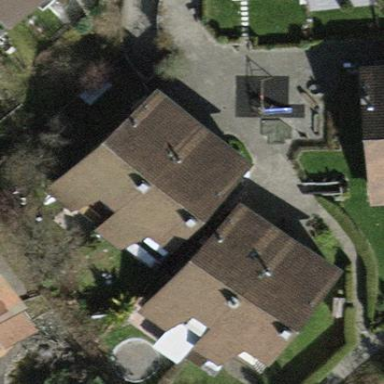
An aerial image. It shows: Semi-detached house.